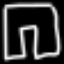
Label: pants